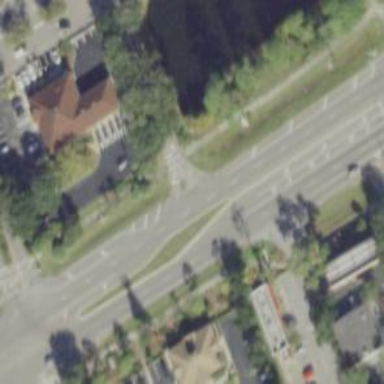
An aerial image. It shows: Crossing on the road.